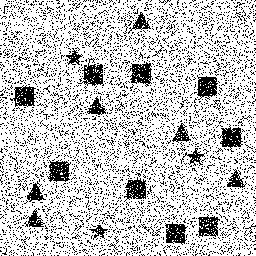
Squares: 9
Triangles: 6
Stars: 3
Total shapes: 18